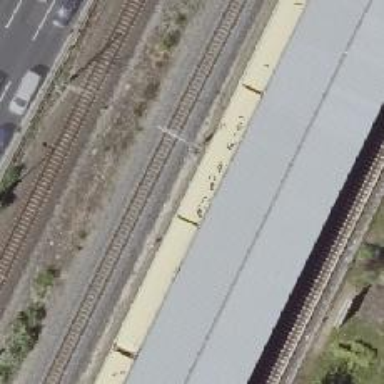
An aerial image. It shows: Solitary milestone along the railway.